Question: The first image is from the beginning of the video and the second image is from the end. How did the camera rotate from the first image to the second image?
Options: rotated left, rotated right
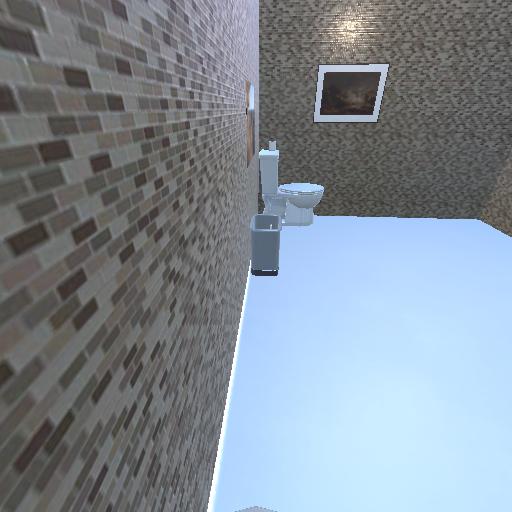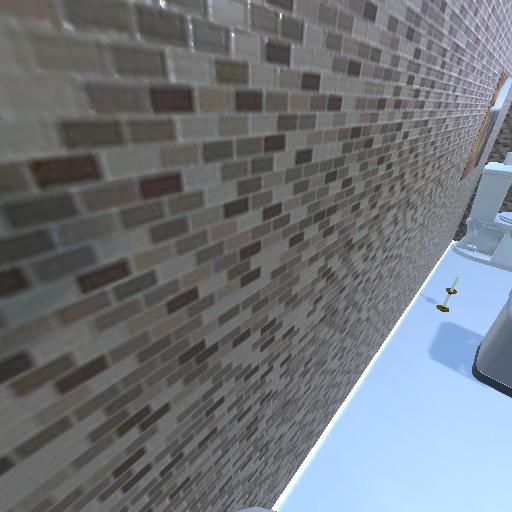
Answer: rotated left